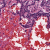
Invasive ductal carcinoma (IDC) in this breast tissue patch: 1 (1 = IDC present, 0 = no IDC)